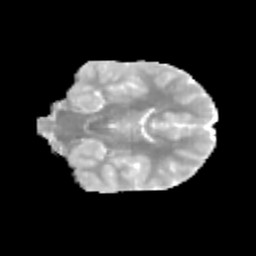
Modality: MD
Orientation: coronal
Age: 11
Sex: male
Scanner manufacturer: siemens
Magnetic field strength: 3 T
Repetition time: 3.8 s
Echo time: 0.07 s